Question: I want to show a popup with a calendar when the user presses a button. I have seen lots of popups but they don't include the arrow from the button pressed. I want something similar to the image below. I have done a calendar and I don't know how to insert it into a popover. Can someone give me a trick?
I know how to make a popover with a tableview but no with an other viewcontroller.
Thanks!!

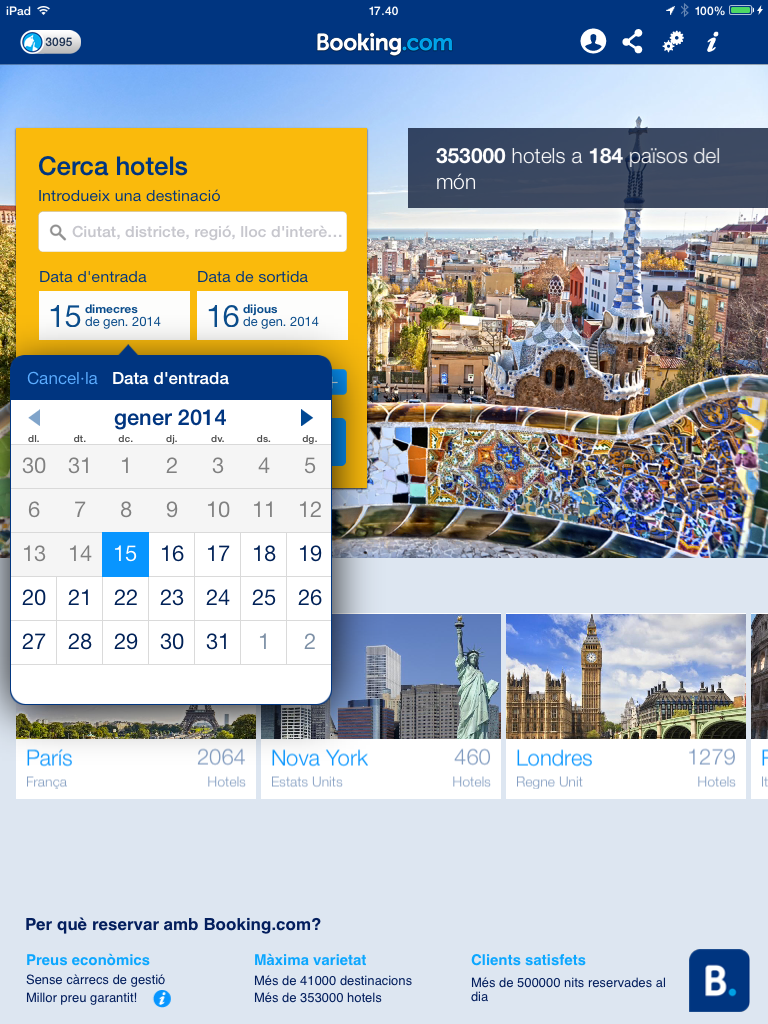
Answer: I have solved my problem. I'm going to explain it step by step:
1- First of all I have created a popover
2- Then I have include a <URL> to my project
3- Then I have add the calendar view into the popover
Here's the code:
'''
- (IBAction)startPressed:(id)sender {
UIButton * popoverButton = (UIButton*) sender;
CKCalendarView *calendar = [[CKCalendarView alloc] initWithStartDay:startMonday];
self.calendar = calendar;
calendar.delegate = self;
self.dateFormatter = [[NSDateFormatter alloc] init];
[self.dateFormatter setDateFormat:@"dd/MM/yyyy"];
self.minimumDate = [self.dateFormatter dateFromString:@"20/09/2012"];
self.disabledDates = @[
[self.dateFormatter dateFromString:@"05/01/2013"],
[self.dateFormatter dateFromString:@"06/01/2013"],
[self.dateFormatter dateFromString:@"07/01/2013"]
];
calendar.onlyShowCurrentMonth = NO;
calendar.adaptHeightToNumberOfWeeksInMonth = YES;
calendar.tag = 0;
calendar.frame = CGRectMake(10, 10, 300, 320);
self.dateLabel = [[UILabel alloc] initWithFrame:CGRectMake(10, CGRectGetMaxY(calendar.frame) + 4, self.view.bounds.size.width, 24)];
[self.view addSubview:self.dateLabel];
self.view.backgroundColor = [UIColor whiteColor];
[[NSNotificationCenter defaultCenter] addObserver:self selector:@selector(localeDidChange) name:NSCurrentLocaleDidChangeNotification object:nil];
popoverContent = [[UIViewController alloc]
init];
UIView* popoverView = [[UIView alloc]
initWithFrame:CGRectMake(0, 0, 300, 220)];
popoverView.backgroundColor = [UIColor whiteColor];
popoverContent.view = calendar;
//resize the popover view shown
//in the current view to the view's size
popoverContent.contentSizeForViewInPopover =
CGSizeMake(300, 220);
//create a popover controller
self.myPopover = [[UIPopoverController alloc]
initWithContentViewController:popoverContent];
//present the popover view non-modal with a
//refrence to the button pressed within the current view
//UIPopoverArrowDirectionAny
[self.myPopover presentPopoverFromRect:popoverButton.frame
inView:self.view
permittedArrowDirections:UIPopoverArrowDirectionUp
animated:YES];
'''
}
Here's the most important part of the code. If anyone wants help don't doubt to ask it!